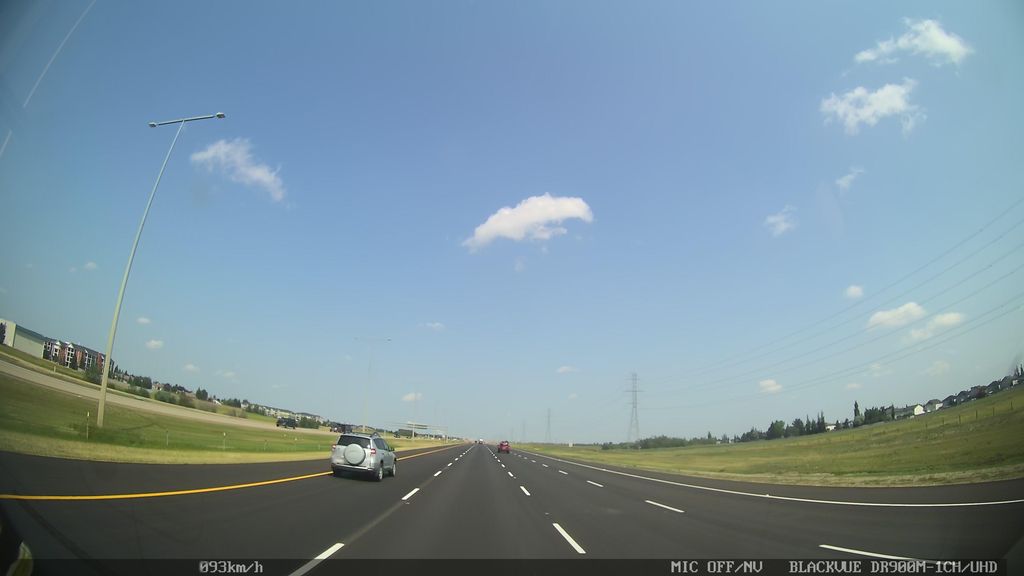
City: edmonton